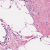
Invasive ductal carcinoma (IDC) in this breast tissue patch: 0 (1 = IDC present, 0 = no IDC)